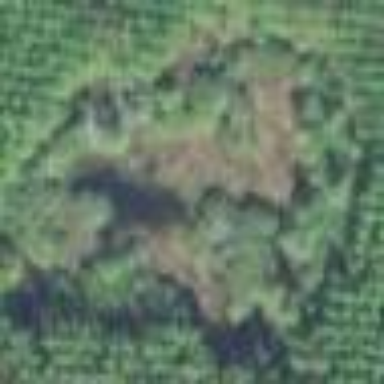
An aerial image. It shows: Swamp in wetland area.